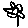
Label: flower